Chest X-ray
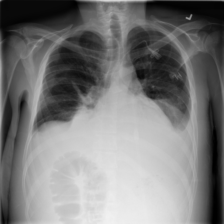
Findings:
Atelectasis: positive
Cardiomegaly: negative
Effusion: positive
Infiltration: negative
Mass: negative
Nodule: negative
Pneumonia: negative
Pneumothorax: negative
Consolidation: positive
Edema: negative
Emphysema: negative
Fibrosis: negative
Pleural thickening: negative
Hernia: negative